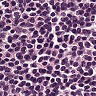
Metastatic tissue present: no